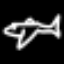
Label: airplane